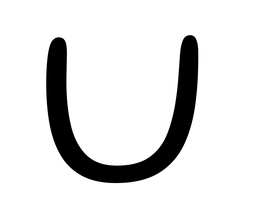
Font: Gluten_ExtraLight